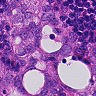
Metastatic tissue present: yes